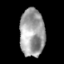
Tissue: skin
Cell type: Epithelial cells
Senescence score: 0.1209
Nuclear area (px): 1173
Mean DAPI intensity: 158.68